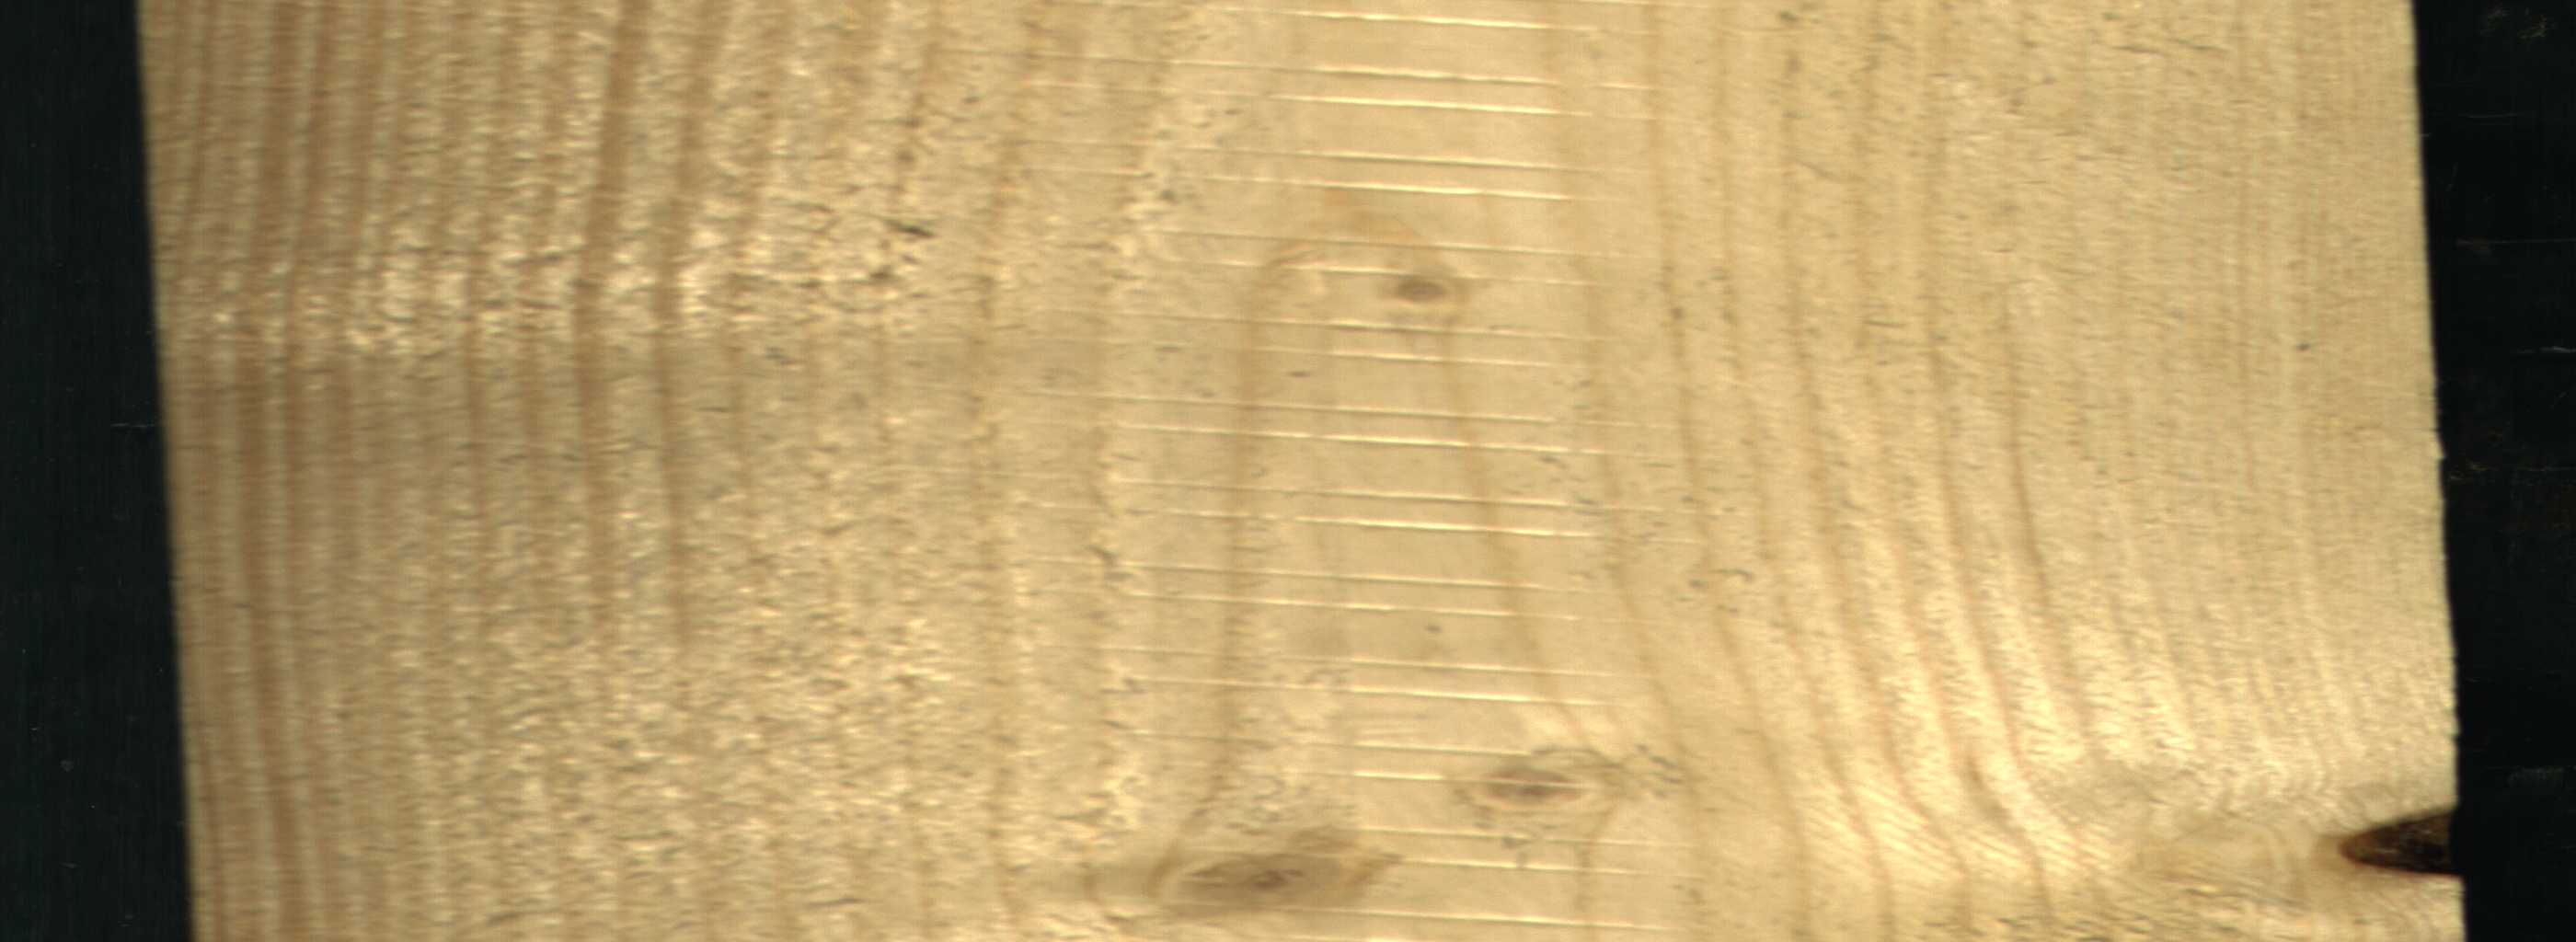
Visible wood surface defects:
Knot_missing
Live_Knot
Live_Knot